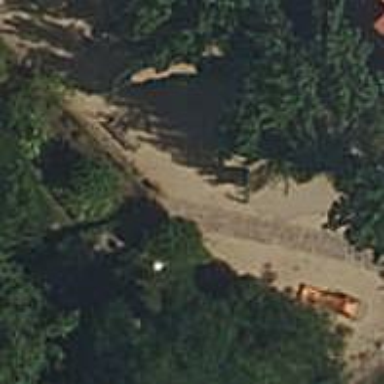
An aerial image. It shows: Footway surfaced with paving stones.